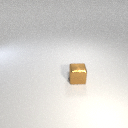
small brown metal cube